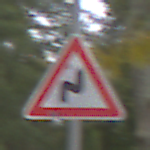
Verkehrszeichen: DoppelkurveRechts
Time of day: Midday
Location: Outdoor (Nature)
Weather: Overcast
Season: Autumn
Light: Natural